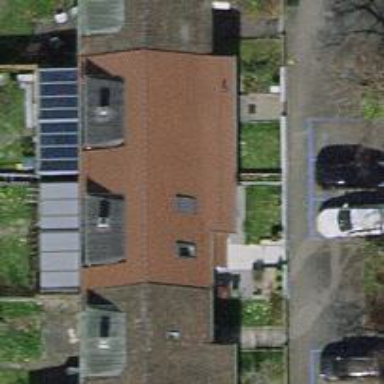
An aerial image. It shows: Terrace building with gabled roof.